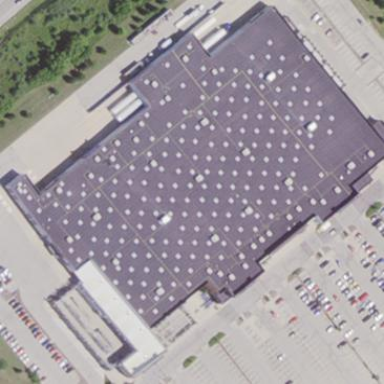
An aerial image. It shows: Retail building housing supermarket.